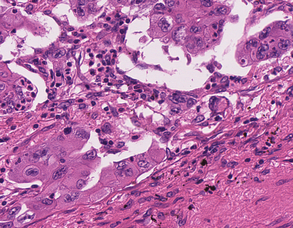
Tumor epithelial tissue: yes
Tumor-associated stroma tissue: yes
Normal tissue: no